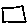
Label: square